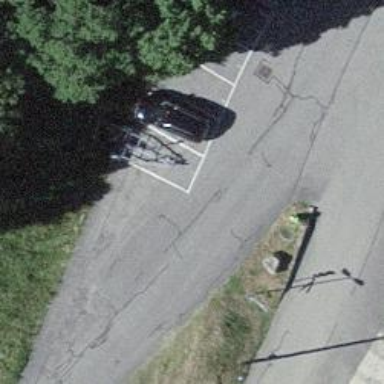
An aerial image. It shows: Parking area with surface.